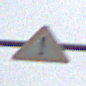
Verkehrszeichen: Gefahrenstelle
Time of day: Midday
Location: Outdoor (Nature)
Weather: Overcast
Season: NotSpecified
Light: Natural